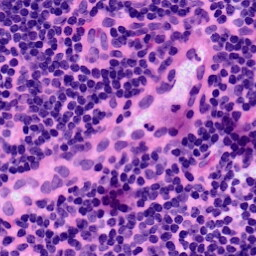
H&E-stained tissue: LymphNode